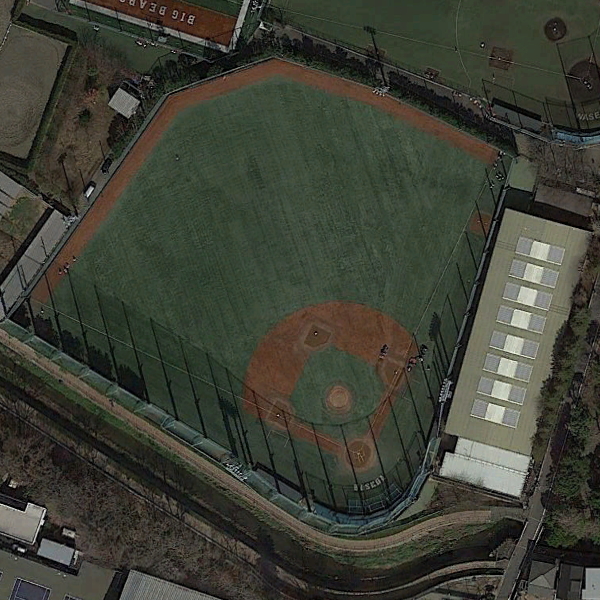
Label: BaseballField